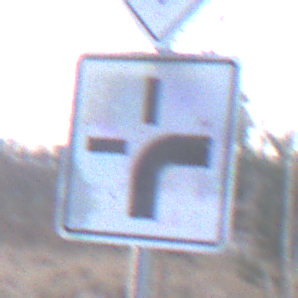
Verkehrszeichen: VerlaufVorfahrtsstrasse3
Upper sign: Vorfahrtsstrasse
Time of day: MorningAfternoon
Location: Outdoor (Nature)
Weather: PartlyCloudy
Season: NotSpecified
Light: Natural